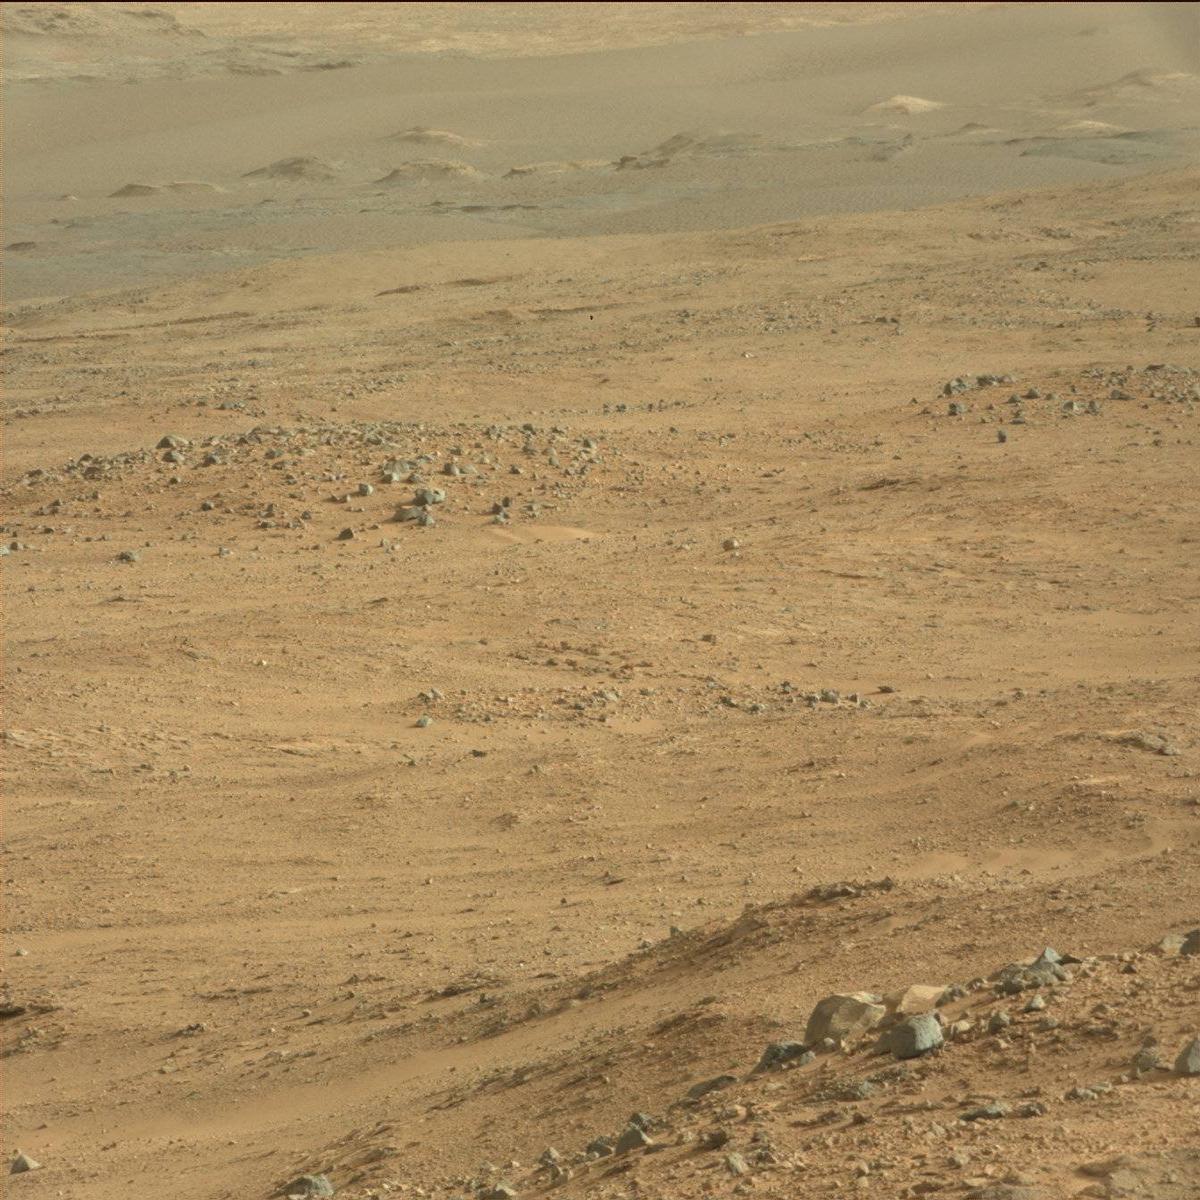
Terrain classes present: Bedrock, Ridge, Rock, Sand / Soil